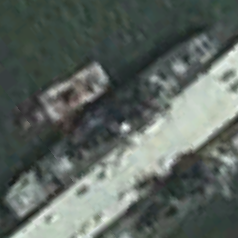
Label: cruiser